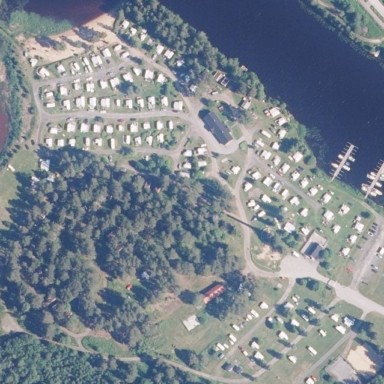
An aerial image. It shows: Campsite designated for tourism.